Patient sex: F
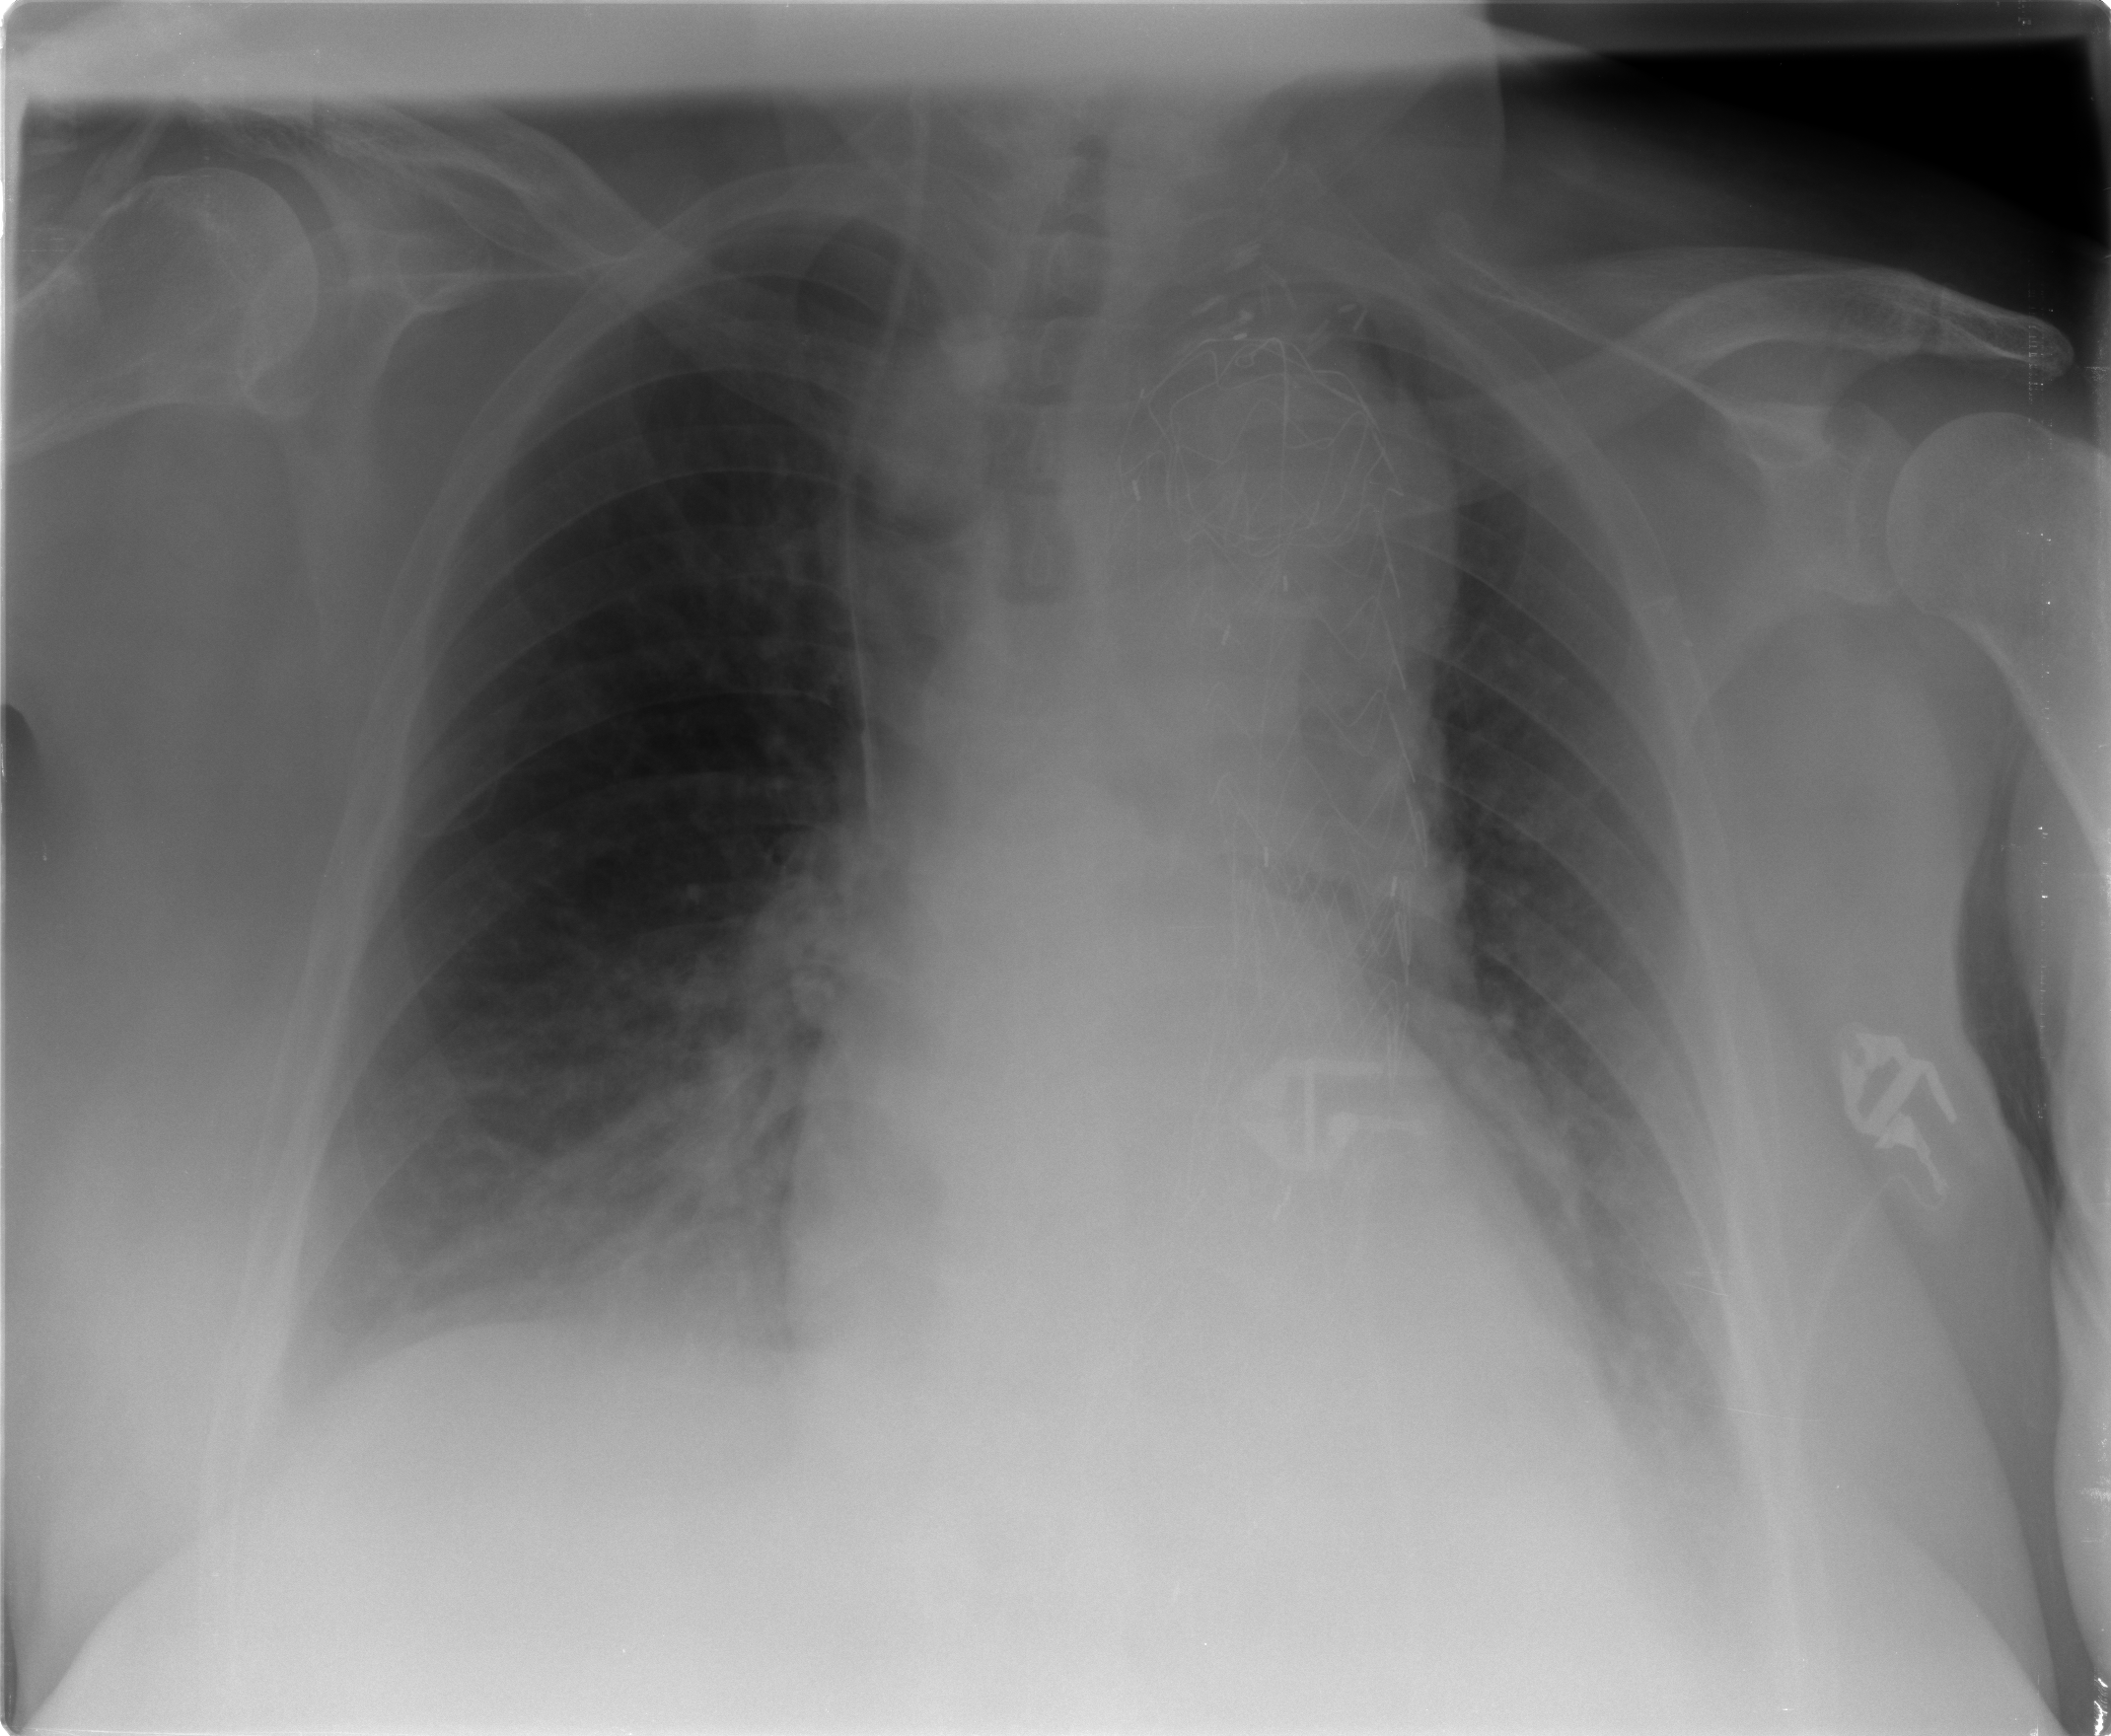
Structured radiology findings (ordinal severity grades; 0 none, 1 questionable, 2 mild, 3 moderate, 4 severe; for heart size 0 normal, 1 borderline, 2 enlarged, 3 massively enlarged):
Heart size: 0
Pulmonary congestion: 2
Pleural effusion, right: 1
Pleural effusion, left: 1
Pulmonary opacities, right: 2
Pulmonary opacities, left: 2
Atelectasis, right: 2
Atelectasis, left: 2